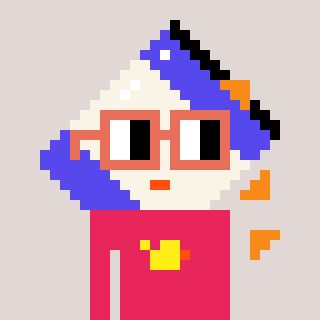
a pixel art character with square orange glasses, a chips-shaped head and a redpinkish-colored body on a warm background